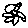
Label: flower